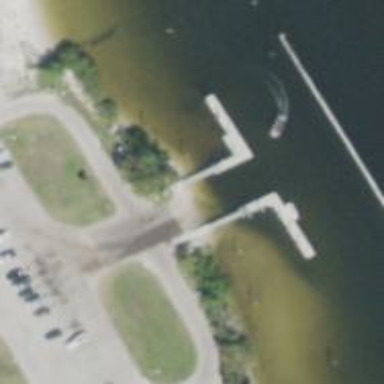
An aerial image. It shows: Slipway on leisure land.